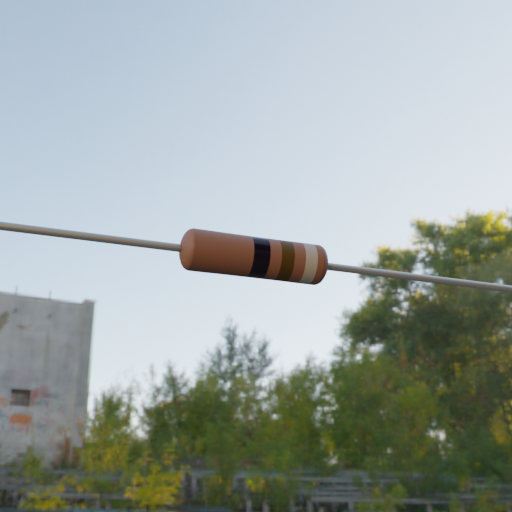
Resistor colour bands (in order): black, brown, silver